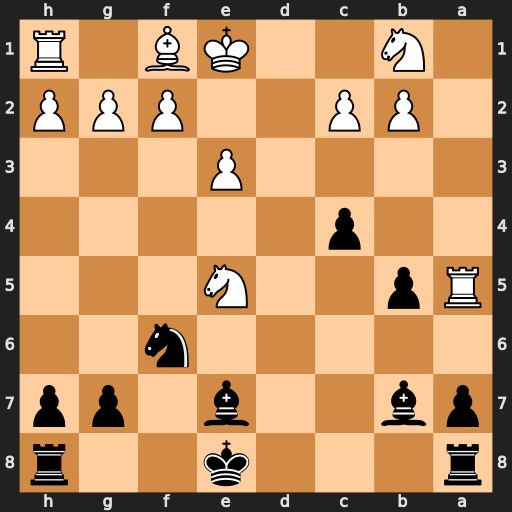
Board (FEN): r3k2r/pb2b1pp/5n2/Rp2N3/2p5/4P3/1PP2PPP/1N2KB1R
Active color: b
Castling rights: Kkq
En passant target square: -
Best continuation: Bb4+ c3 Bxa5